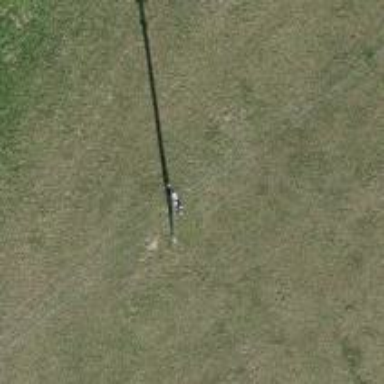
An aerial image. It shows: Power pole.